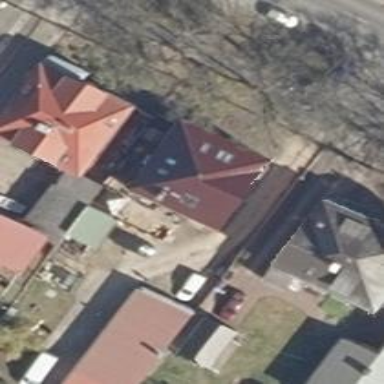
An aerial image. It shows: House with pyramidal roof shape.